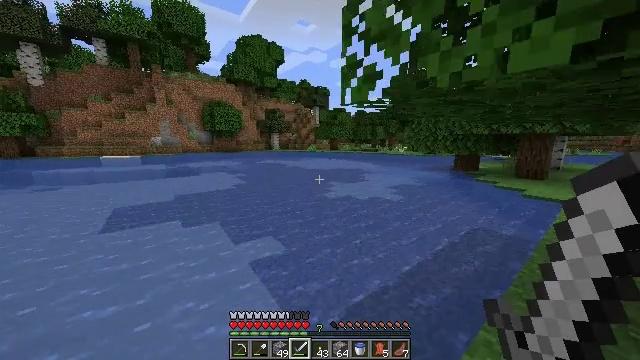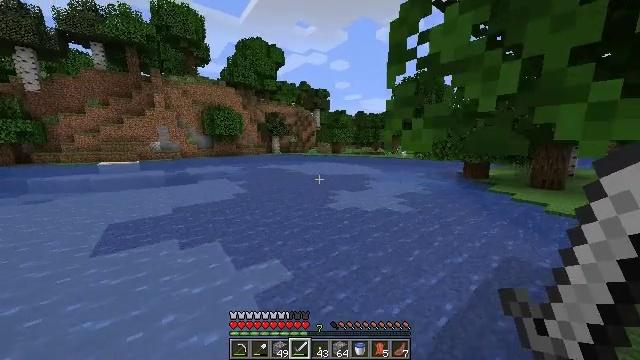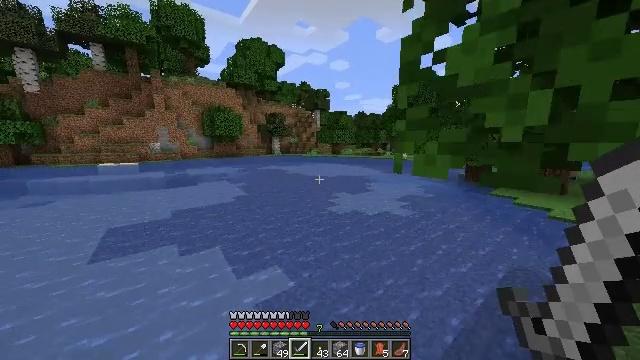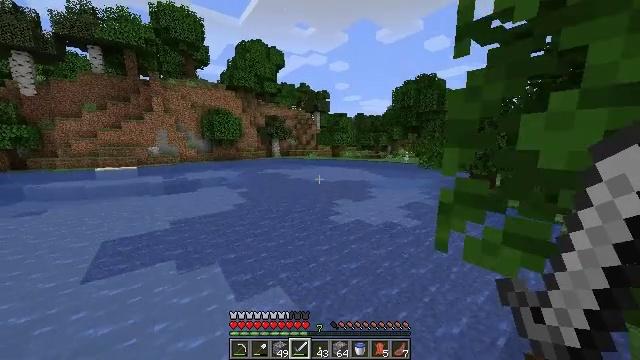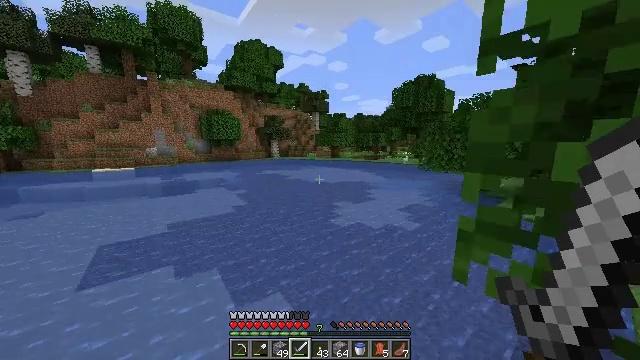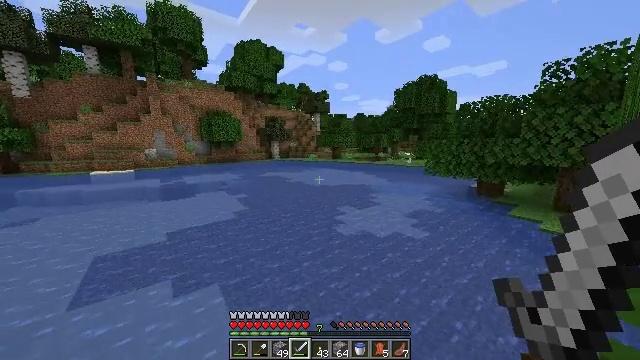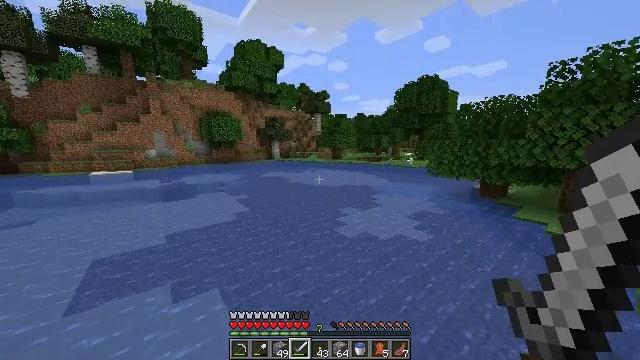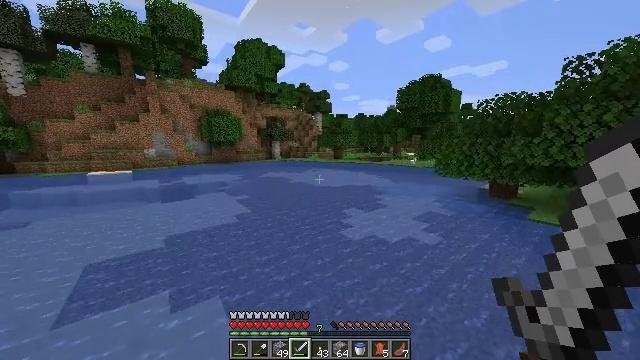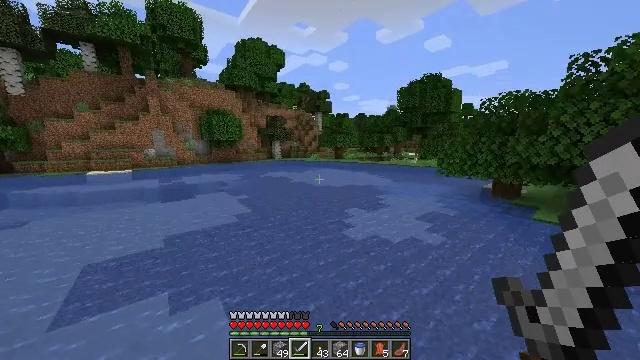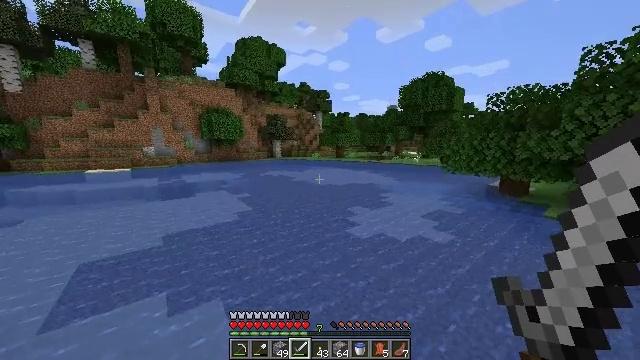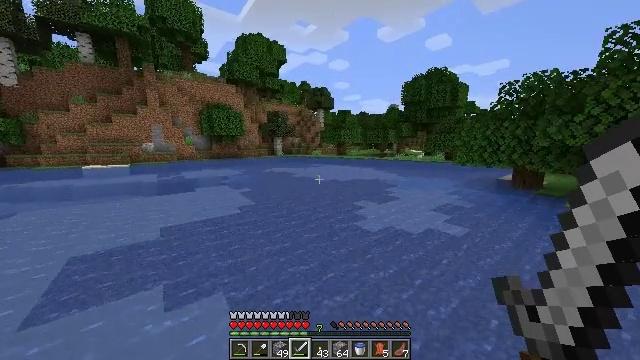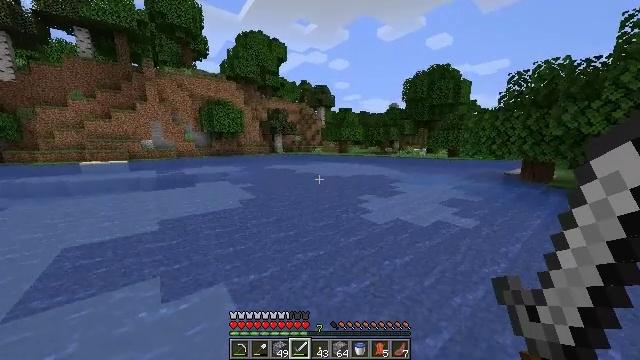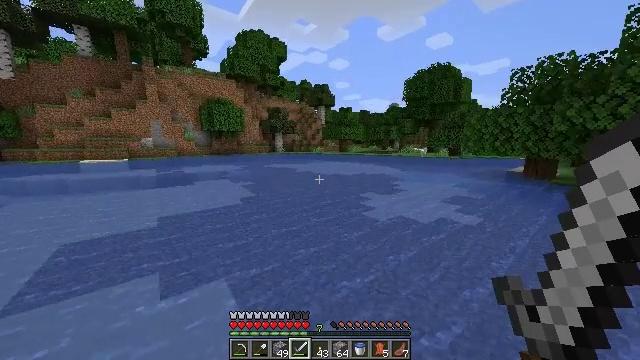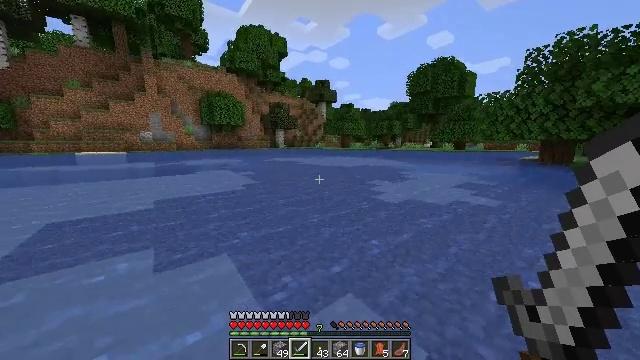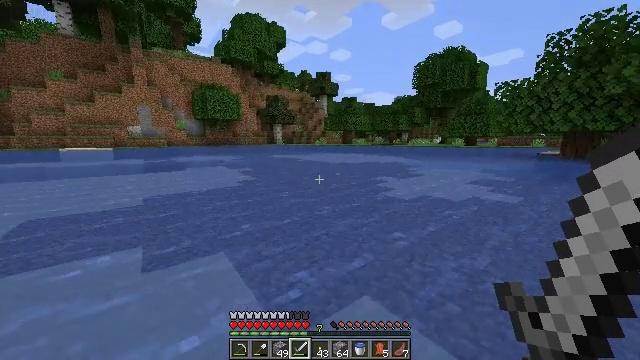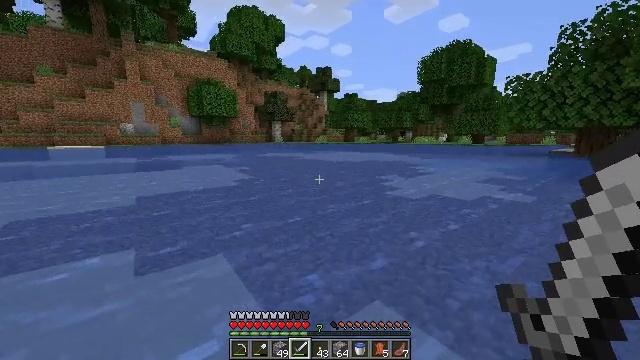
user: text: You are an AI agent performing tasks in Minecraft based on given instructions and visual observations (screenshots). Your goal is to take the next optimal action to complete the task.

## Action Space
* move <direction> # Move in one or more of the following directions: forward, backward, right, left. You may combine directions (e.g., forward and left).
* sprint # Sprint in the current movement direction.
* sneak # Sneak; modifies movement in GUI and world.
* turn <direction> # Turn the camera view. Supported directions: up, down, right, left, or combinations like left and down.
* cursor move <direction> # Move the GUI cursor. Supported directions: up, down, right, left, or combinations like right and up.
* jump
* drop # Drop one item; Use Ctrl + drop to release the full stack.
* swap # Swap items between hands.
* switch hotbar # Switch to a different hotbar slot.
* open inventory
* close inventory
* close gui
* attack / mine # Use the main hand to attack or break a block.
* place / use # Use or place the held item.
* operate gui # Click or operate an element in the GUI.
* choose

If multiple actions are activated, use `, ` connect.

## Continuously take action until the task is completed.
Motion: motion action
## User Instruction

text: Remove a peony from the inventory.
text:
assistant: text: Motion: move forward and move left, sprint, jump
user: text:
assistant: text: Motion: move forward and move left, sprint, jump
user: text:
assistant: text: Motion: move forward and move left, sprint, jump
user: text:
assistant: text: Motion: move forward and move left, sprint, jump
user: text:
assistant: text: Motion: move forward and move left, sprint, jump
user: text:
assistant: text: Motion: move forward and move left, sprint, jump
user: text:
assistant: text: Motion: move forward and move left, sprint, jump
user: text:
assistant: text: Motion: move forward and move left, sprint, jump
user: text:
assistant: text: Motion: move forward and move left, sprint, jump
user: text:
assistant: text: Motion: move forward and move left, sprint, jump
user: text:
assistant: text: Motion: move forward and move left, sprint, jump
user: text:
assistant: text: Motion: move forward and move left, sprint, jump
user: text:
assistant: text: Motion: move forward and move left, sprint, jump
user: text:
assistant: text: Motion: move forward and move left, sprint, jump
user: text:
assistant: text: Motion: move forward and move left, sprint, jump
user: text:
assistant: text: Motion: move forward and move left, sprint, jump
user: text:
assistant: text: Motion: move forward and move left, sprint, jump
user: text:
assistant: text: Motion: move forward and move left, sprint, jump
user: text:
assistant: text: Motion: move forward and move left, sprint, jump
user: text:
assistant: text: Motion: move forward and move left, sprint, jump
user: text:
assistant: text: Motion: move forward and move left, sprint, jump
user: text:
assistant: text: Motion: move forward and move left, sprint, jump
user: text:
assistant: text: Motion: move forward and move left, sprint, turn right, jump
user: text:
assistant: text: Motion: move forward and move left, sprint, turn right, jump
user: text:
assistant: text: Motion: move forward and move left, sprint, turn right, jump
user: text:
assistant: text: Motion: move forward, sprint, turn right, jump
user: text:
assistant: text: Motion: move forward, sprint, turn right, jump
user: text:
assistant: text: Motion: move forward, sprint, turn right, jump
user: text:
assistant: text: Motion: move forward, sprint, turn right, jump
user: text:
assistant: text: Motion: move forward, sprint, jump